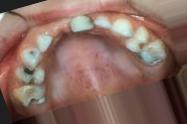
Condition: Caries